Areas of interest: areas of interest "Media Organization"
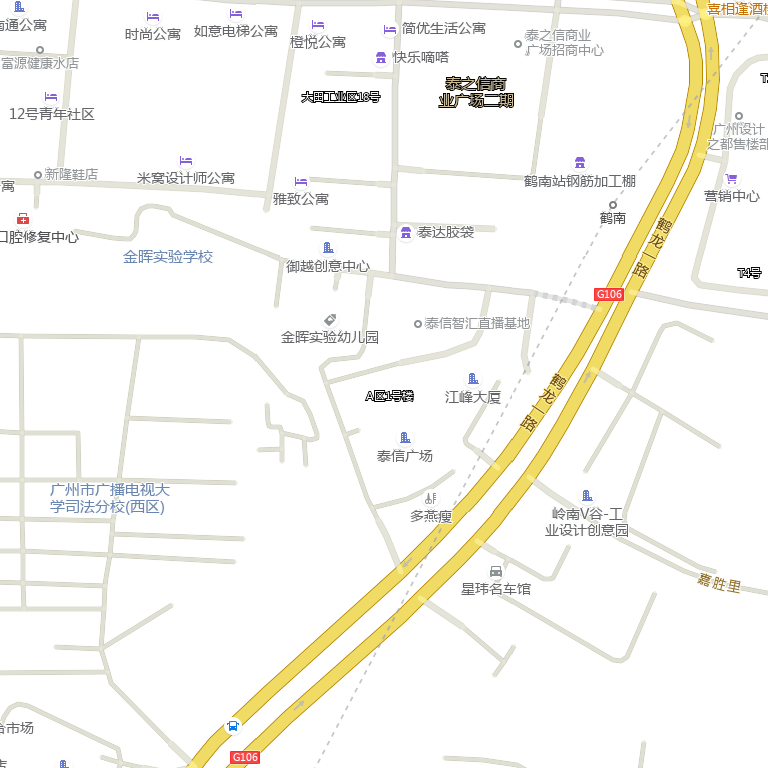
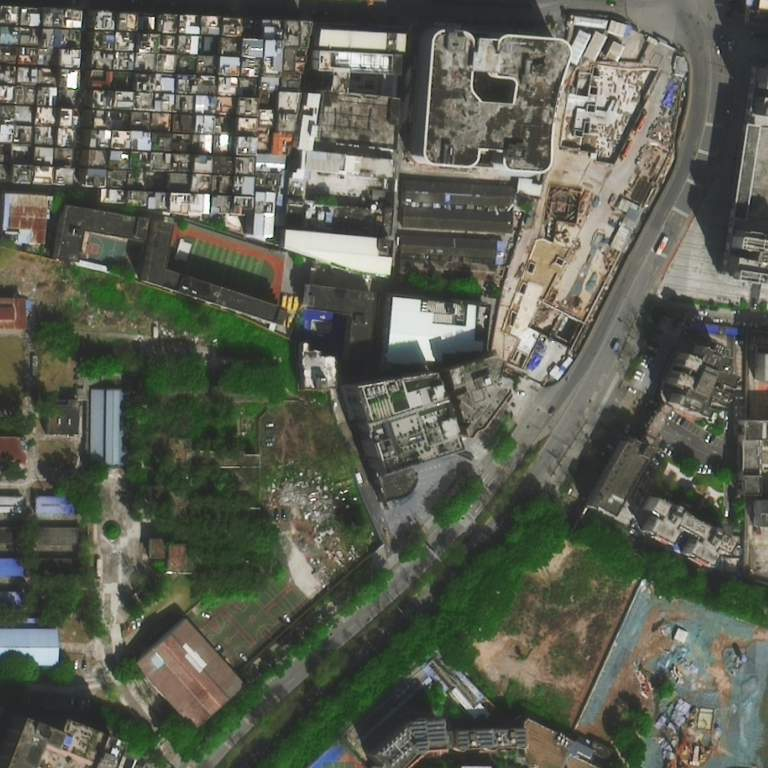